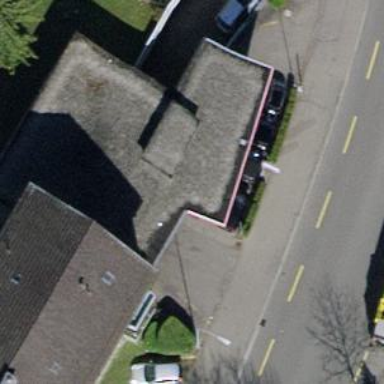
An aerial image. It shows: Fuel station.